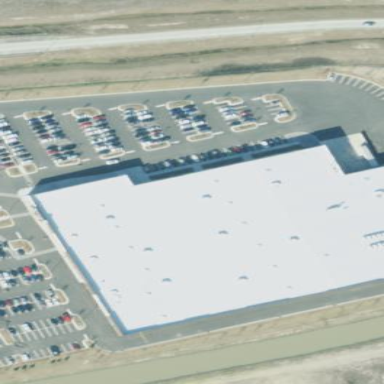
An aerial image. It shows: Wholesale shop building.